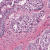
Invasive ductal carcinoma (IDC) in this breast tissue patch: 1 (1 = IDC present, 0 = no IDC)